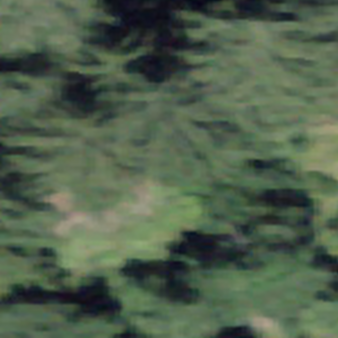
Label: other